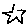
Label: star